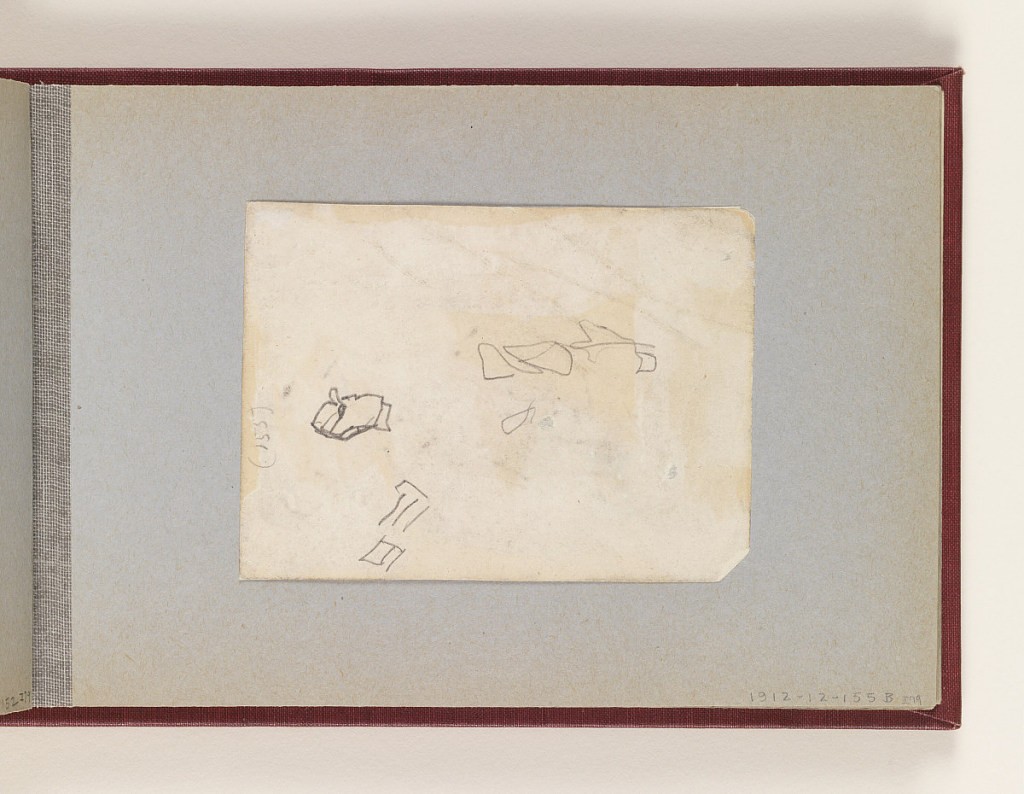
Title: Profile Head of a Soldier
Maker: Winslow Homer, American, 1836–1910
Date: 1862
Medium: Graphite on wove paper, laid down
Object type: Drawing
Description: Very rough vertical sketch of the head of a soldier, shown in profile to right; indistinct scribbling.